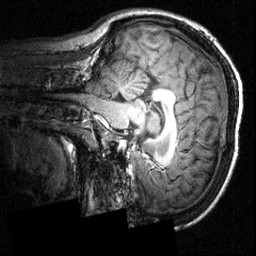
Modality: T1w
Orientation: sagittal
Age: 25
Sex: female
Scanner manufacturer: siemens
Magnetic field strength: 3.951 T
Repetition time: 1.5 s
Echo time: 0.00335 s